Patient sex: M
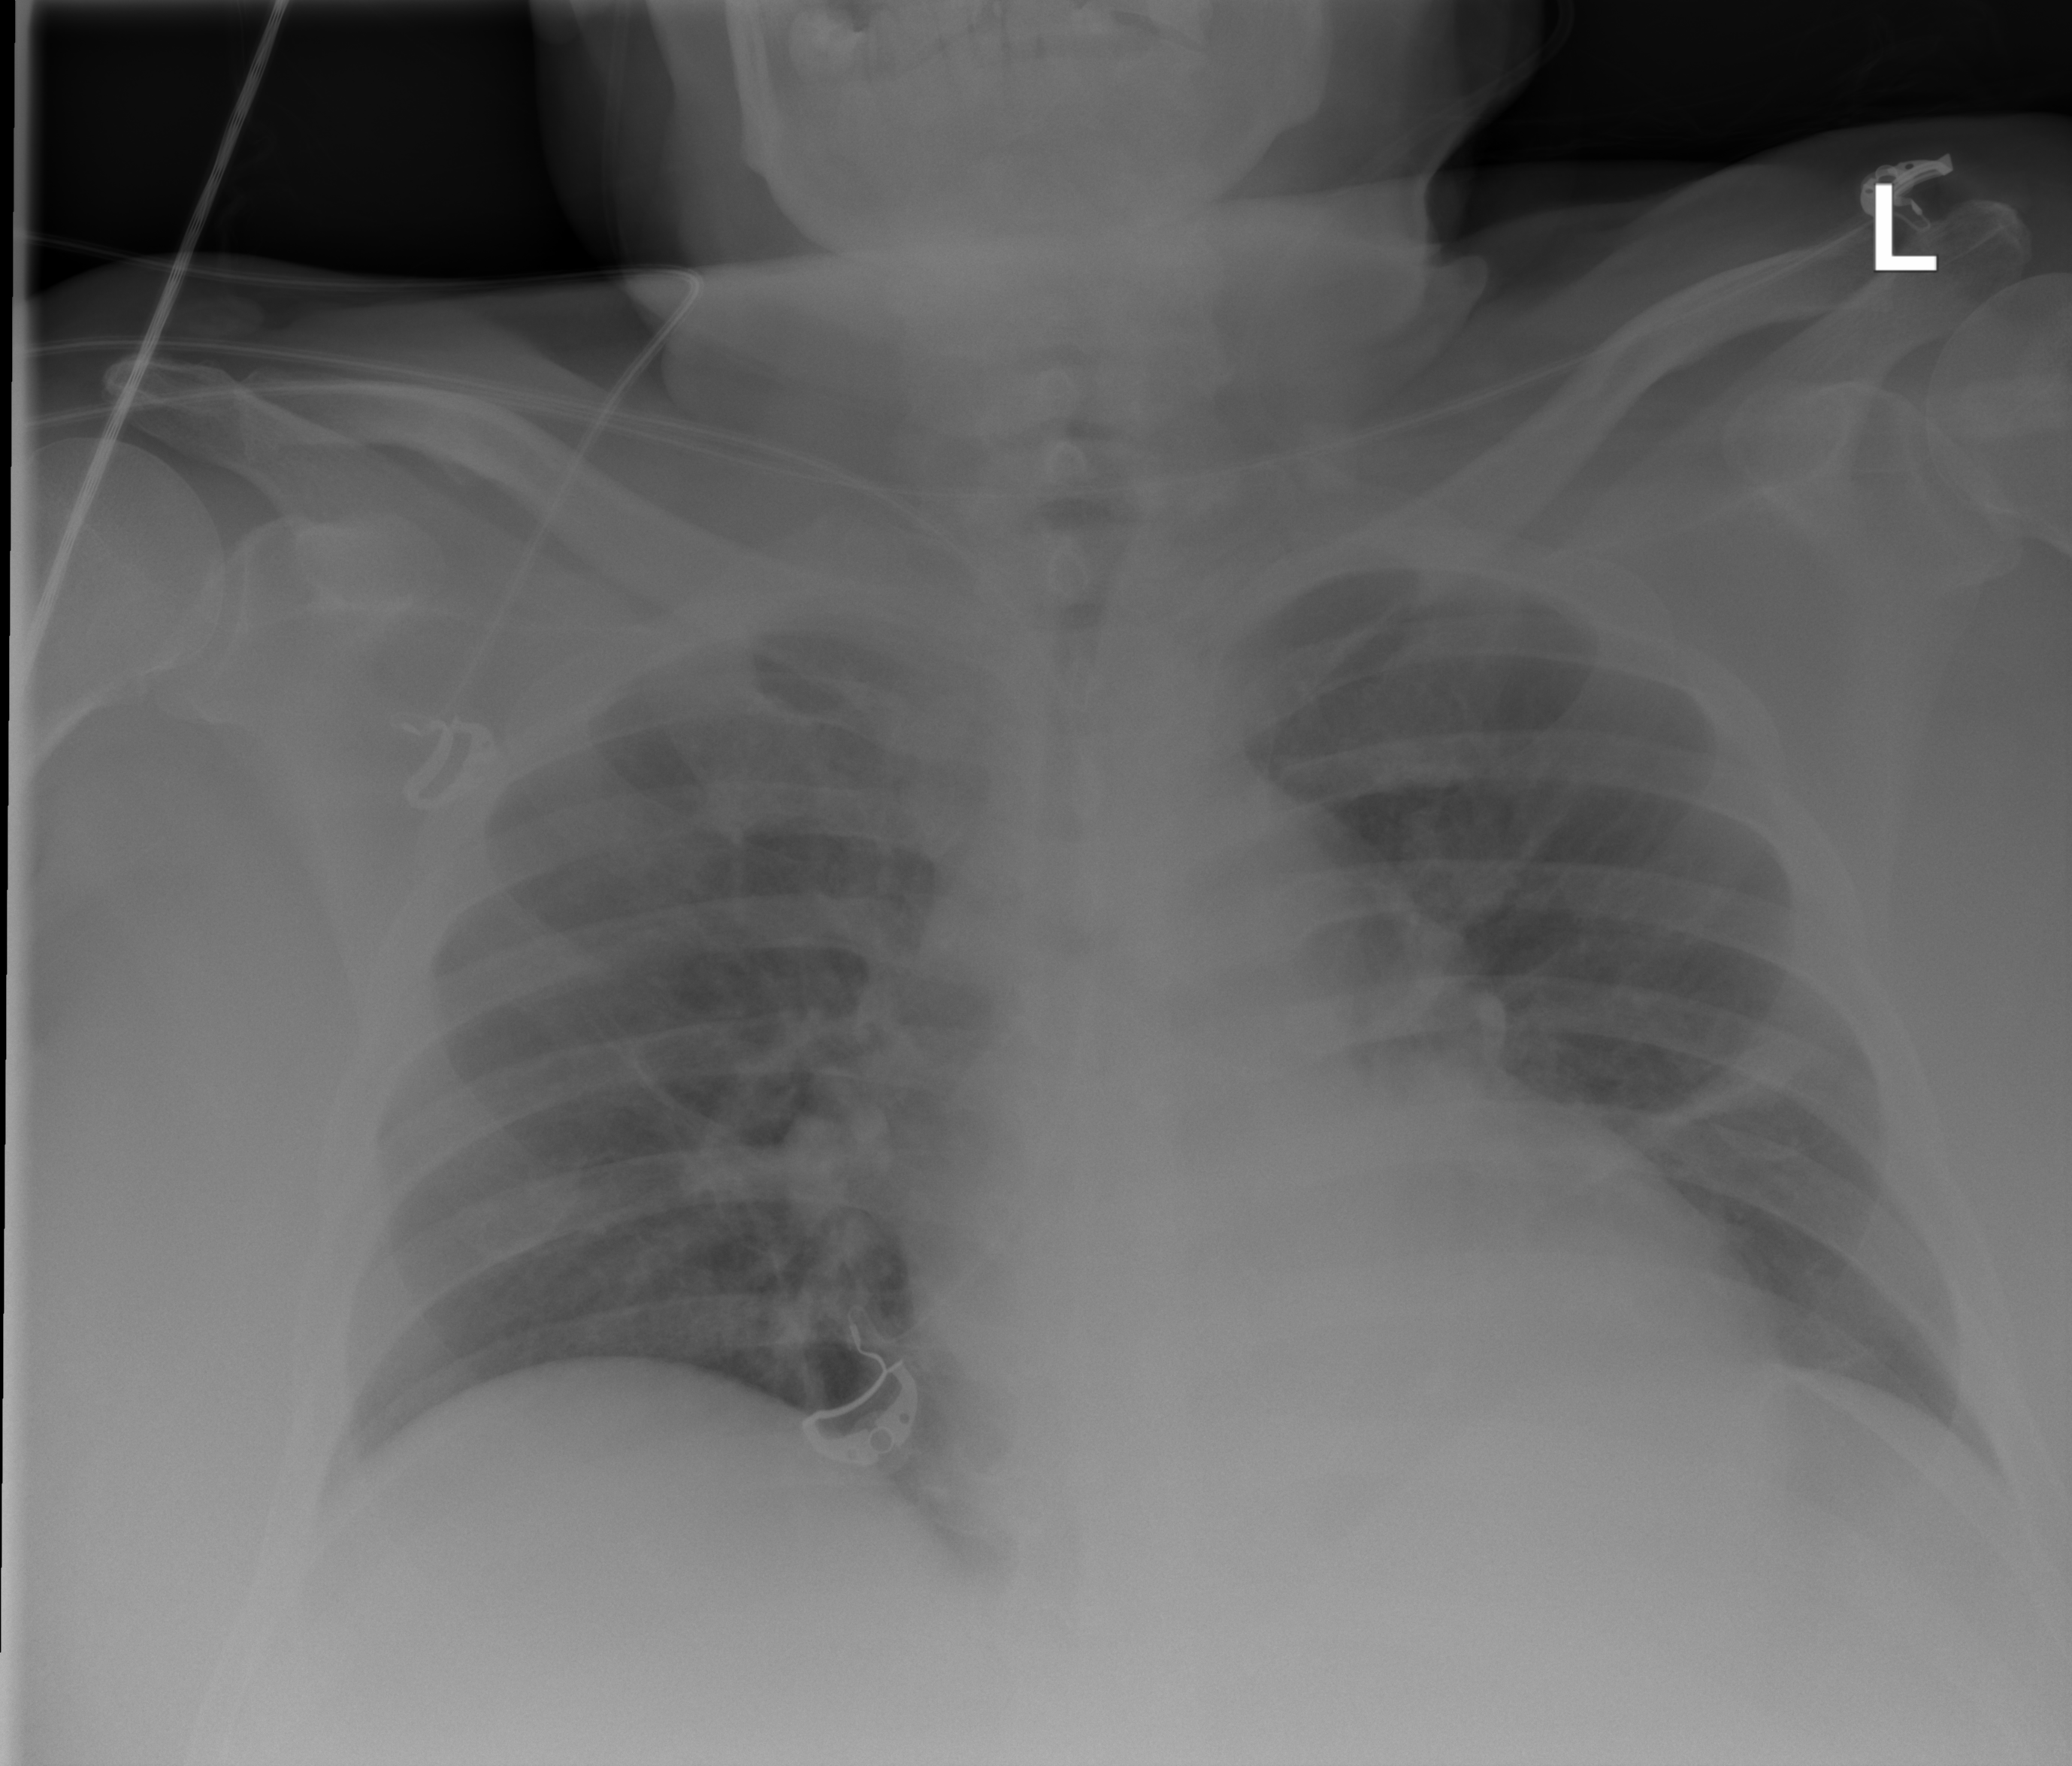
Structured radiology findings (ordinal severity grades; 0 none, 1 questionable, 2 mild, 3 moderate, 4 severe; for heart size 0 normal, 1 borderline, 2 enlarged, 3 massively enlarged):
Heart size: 2
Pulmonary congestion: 2
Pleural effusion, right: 0
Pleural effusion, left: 0
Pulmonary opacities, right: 1
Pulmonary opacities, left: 0
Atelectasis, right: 0
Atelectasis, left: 2